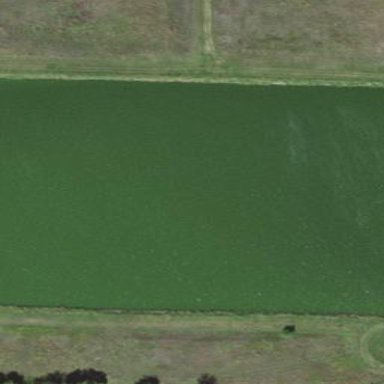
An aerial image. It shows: Sewage reservoir with water.